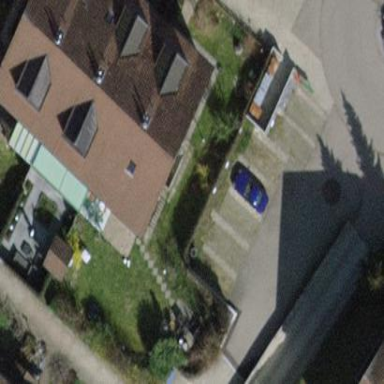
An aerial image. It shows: Terrace building.